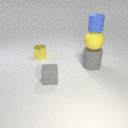
small yellow metal cylinder to the left of small gray rubber cube